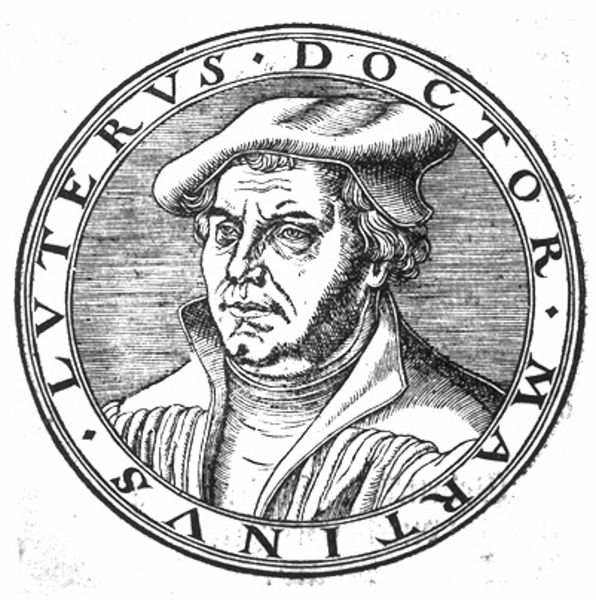
Titel: Bildnis des Martin Luther
Künstler: Georg Rhau
Institution: (Seriendruck)
Schlagwörter: kopf, mann, umhang, weiß, holz, hut, mund, nase, ohr, schwarz, blick, haube, hemd, kappe, mütze, augen, falten, gesicht, kragen, bildnis, hals, portrait, porträt, auge, haare, mantel, kinn, lippen, locken, kreis, rund, runf, kopfbedeckung, holzschnitt, schrift, wangen, grafik, graphik, rand, hat, people, white, black, collar, dick, face, gray, grey, hair, nose, old, inschrift, print, striche, runzlig, medaillon, druck, schwarzweiss, stich, buchstaben, plakette, stirnfalten, medallie, halbprofil, gut, greek, man, ear, luther, eyes, male, gelehrter, medaille, drawing, kupferstich, shadow, cap, mouth, wrinkles, etching, line, jacket, writing, middle aged, doktor, münze, human, neck, ink, martin, reformation, amnn, circle, eye, lines, doctor, lips, shoulders, martin luther, thesen, lapel, wittenberg, round, latin, text, martinus, mütue, pleats, short hair, logo, word, bracket, frowning, martinvs, luterus, ap, wordings, cface, doctor martin luther